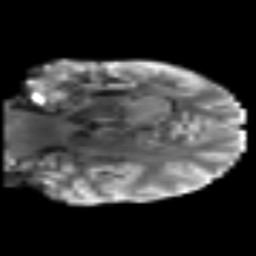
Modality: T2w
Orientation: coronal
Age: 50
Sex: male
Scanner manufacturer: siemens
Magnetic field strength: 3 T
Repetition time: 6.1 s
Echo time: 0.101 s